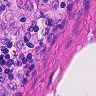
Metastatic tissue present: no